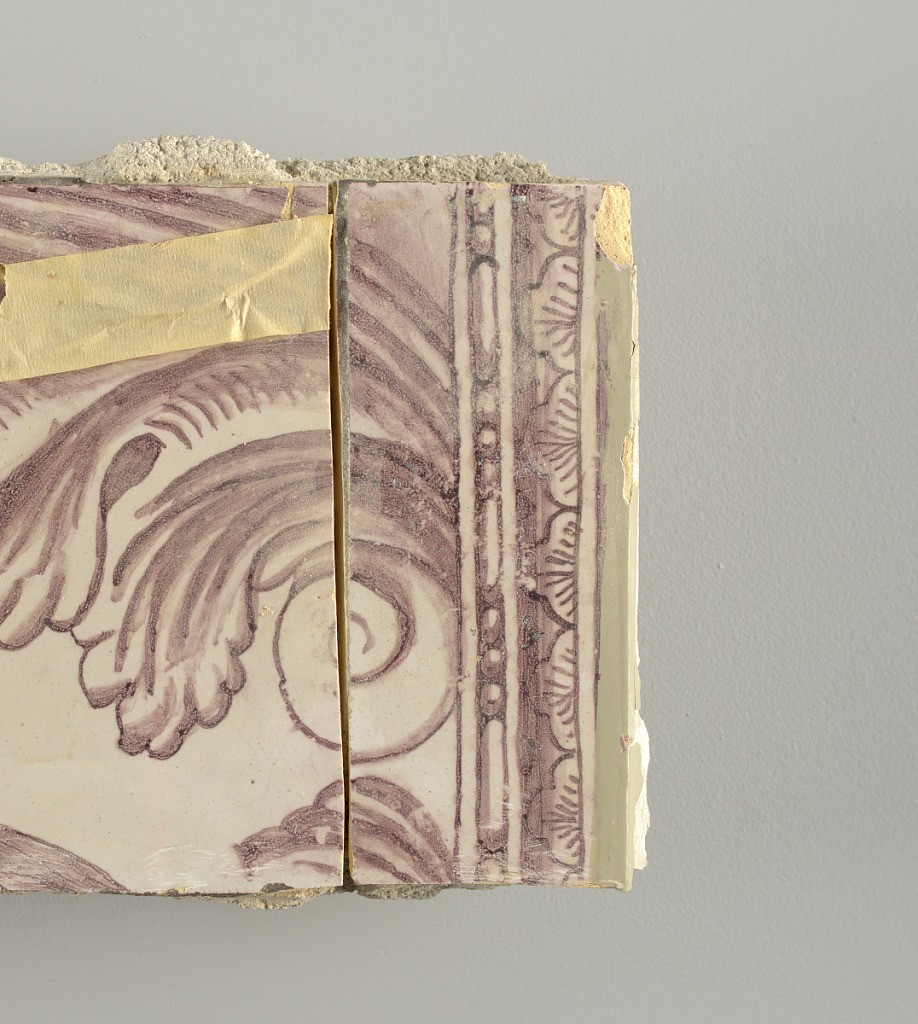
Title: Wall facing
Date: ca. 1725
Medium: Tin-glazed earthenware, underglaze
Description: Horizontal rectangle.  Thirty-seven tiles wide and twenty-one high with opening for door or window nineteen and one-half tiles high and twelve wide.  To left and right of opening, centered canopy above. Left, woman representing Hope, right, a sculputure urn.  Centered above opening, a mascaron.  Arabesque design of foliage.